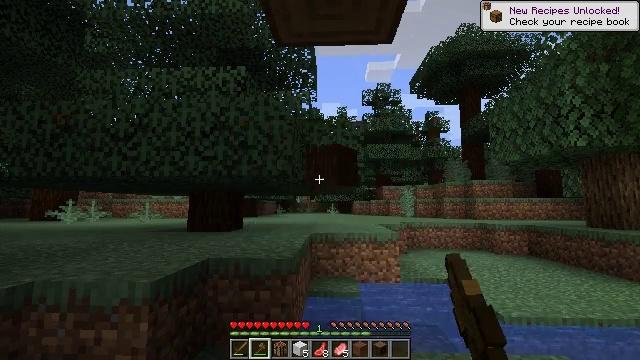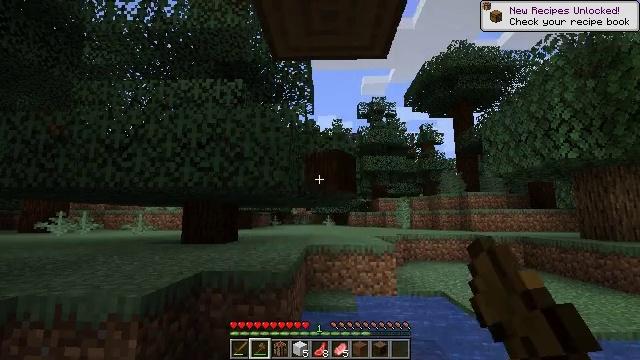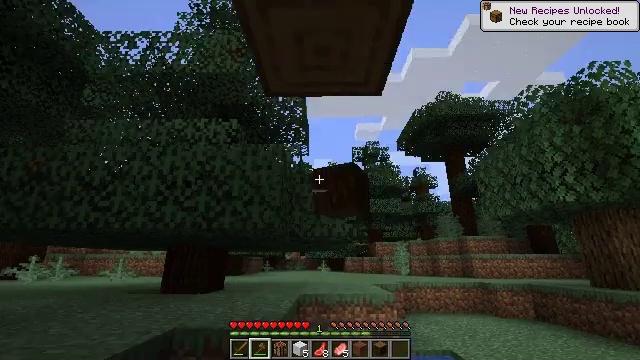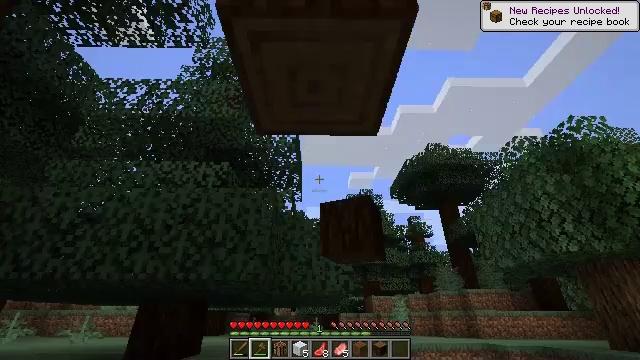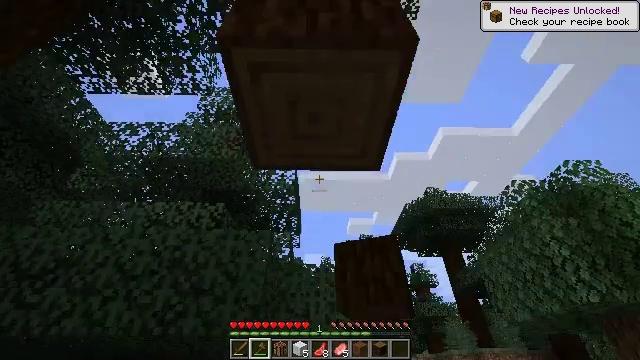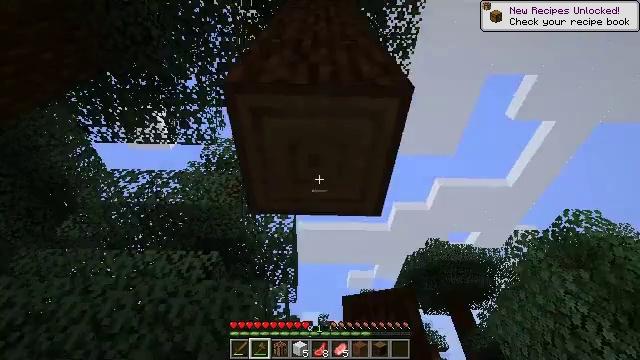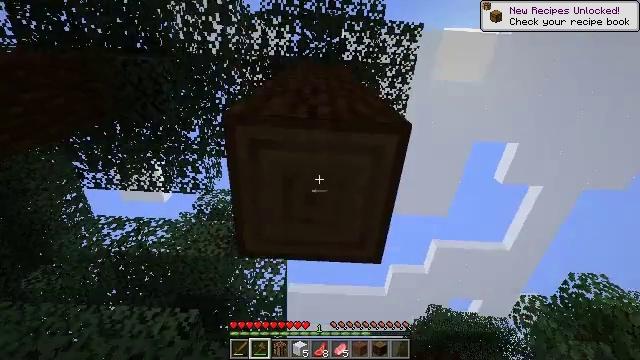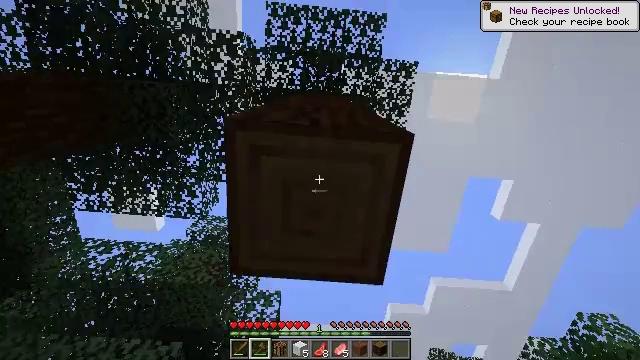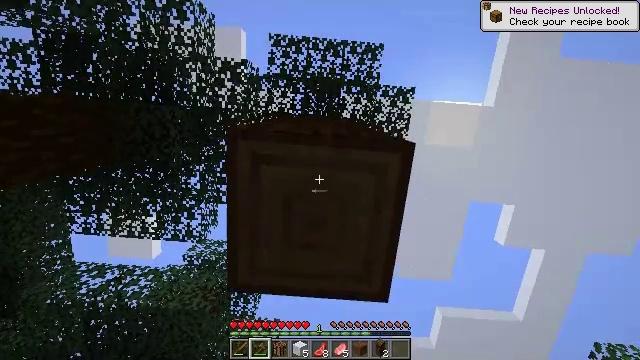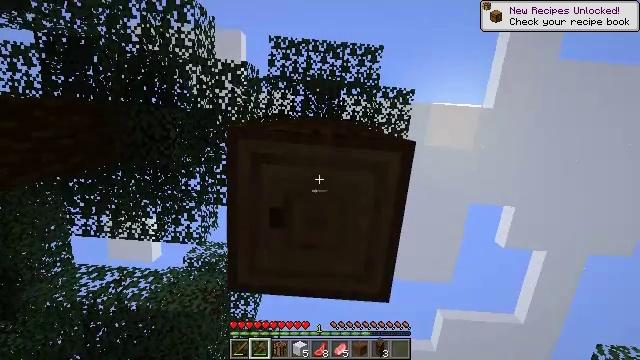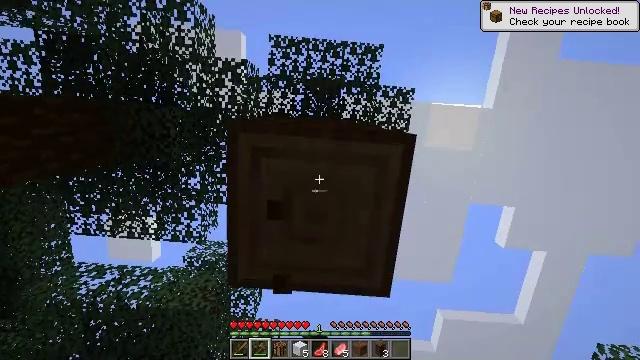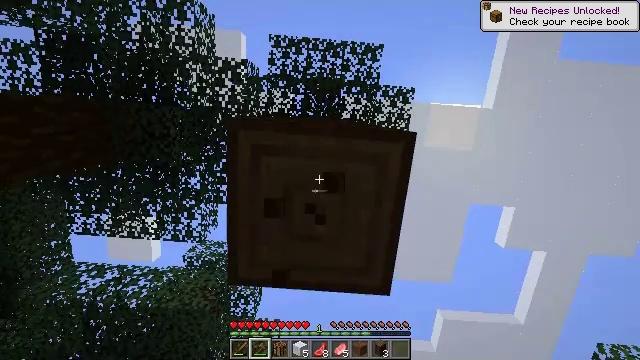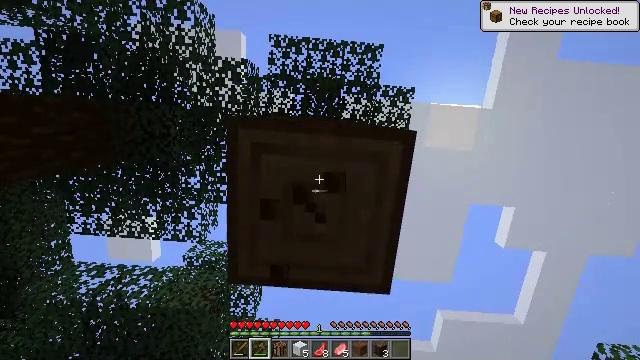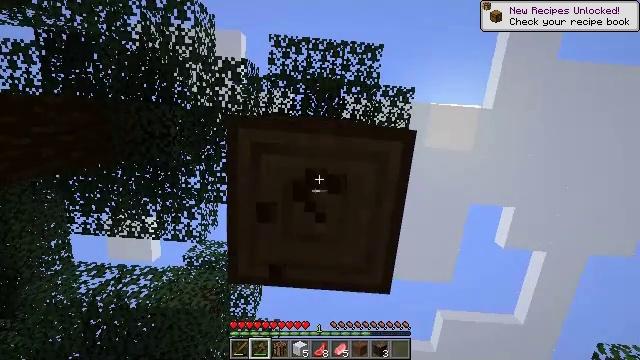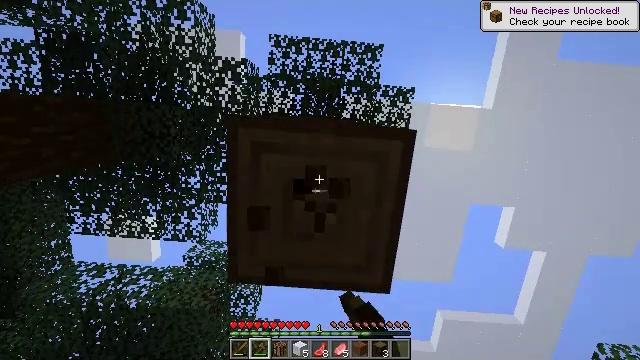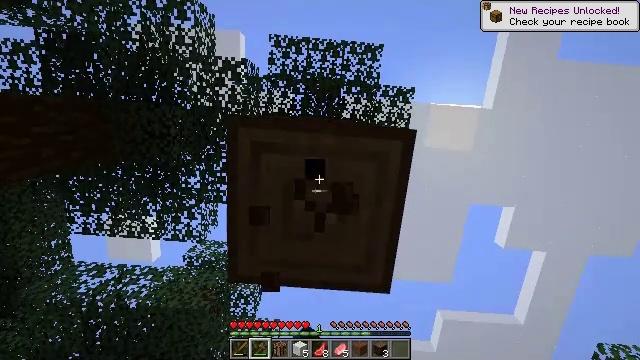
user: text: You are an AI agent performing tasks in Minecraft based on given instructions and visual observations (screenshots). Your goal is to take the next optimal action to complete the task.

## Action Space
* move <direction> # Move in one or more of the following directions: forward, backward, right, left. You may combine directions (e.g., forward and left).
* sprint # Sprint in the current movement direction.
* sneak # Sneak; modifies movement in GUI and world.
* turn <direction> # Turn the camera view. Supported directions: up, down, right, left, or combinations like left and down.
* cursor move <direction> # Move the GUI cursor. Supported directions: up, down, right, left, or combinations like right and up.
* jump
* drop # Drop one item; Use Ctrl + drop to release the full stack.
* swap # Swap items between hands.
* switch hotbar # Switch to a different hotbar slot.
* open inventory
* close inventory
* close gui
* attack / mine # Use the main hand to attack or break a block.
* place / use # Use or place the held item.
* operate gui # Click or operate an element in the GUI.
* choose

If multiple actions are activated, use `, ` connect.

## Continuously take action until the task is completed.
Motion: motion action
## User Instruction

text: Collect spruce log for building materials.
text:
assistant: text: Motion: move forward, turn up, attack / mine
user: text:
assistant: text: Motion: move forward, turn right and up
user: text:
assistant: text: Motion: move forward, turn right and up
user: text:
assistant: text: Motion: move forward, turn up
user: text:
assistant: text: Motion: move forward, turn up
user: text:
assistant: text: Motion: turn right and up
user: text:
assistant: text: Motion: turn right and up
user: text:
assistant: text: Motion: turn up
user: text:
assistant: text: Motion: attack / mine
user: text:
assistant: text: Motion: attack / mine
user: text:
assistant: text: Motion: attack / mine
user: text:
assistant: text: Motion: attack / mine
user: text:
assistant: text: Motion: attack / mine
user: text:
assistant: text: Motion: attack / mine
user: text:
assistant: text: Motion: attack / mine
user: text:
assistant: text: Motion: attack / mine
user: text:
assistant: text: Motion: attack / mine
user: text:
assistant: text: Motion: attack / mine
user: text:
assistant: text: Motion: attack / mine
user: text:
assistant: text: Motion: attack / mine
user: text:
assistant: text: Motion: attack / mine
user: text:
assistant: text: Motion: attack / mine
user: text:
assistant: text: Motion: attack / mine
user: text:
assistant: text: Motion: attack / mine
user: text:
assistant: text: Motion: attack / mine
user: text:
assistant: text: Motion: attack / mine
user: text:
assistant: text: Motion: attack / mine
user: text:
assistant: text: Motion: attack / mine
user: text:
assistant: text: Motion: attack / mine
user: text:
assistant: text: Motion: attack / mine